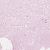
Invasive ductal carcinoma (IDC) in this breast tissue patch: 0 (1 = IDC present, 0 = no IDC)